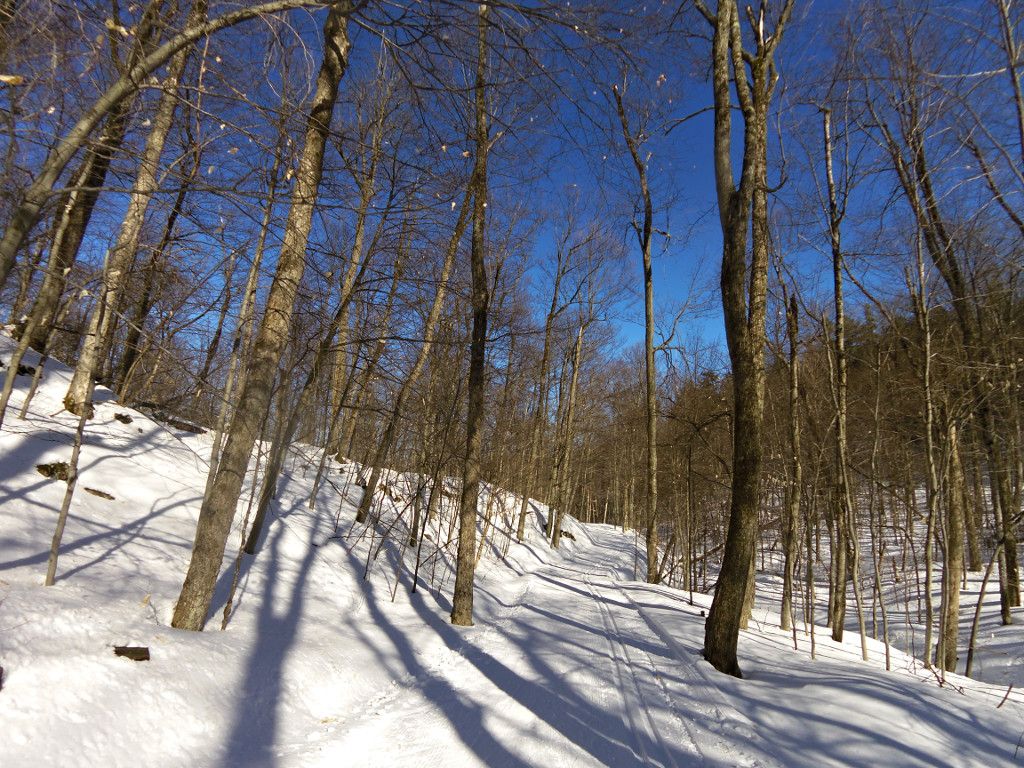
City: ottawa-gatineau